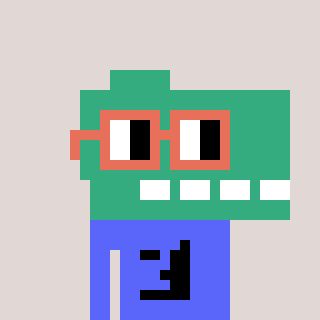
a pixel art character with square orange glasses, a dino-shaped head and a purple-colored body on a warm background